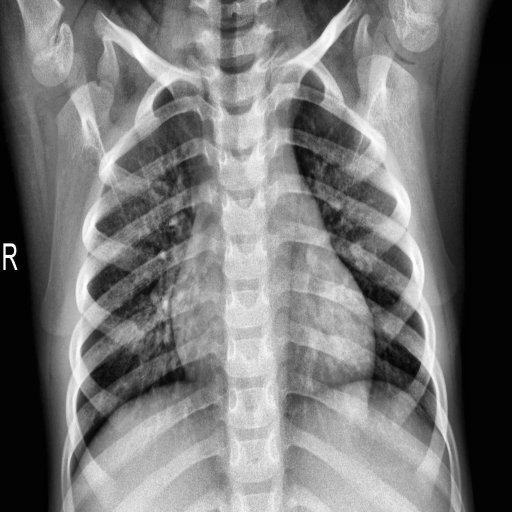
Finding: NORMAL